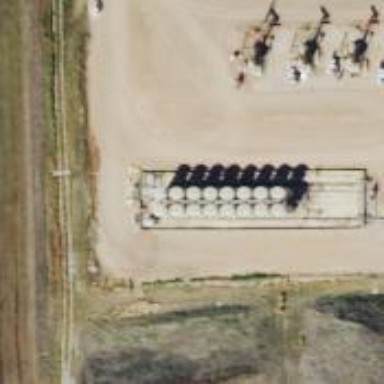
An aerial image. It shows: Storage tank that is man-made.